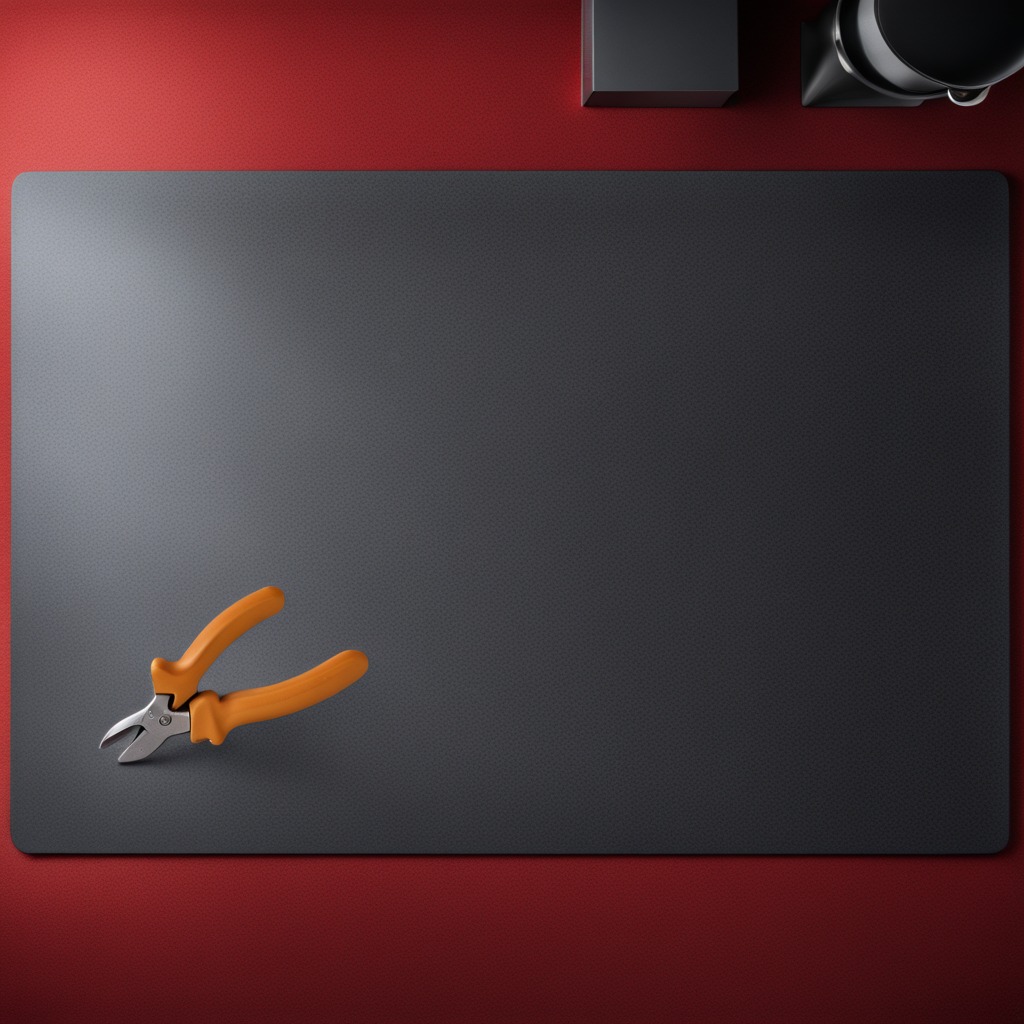
A plier lying on a clean granite tabletop covered with a red rubber mat inside a workshop under bright overhead lighting crisp shadows high clarity worn but beneath the mat